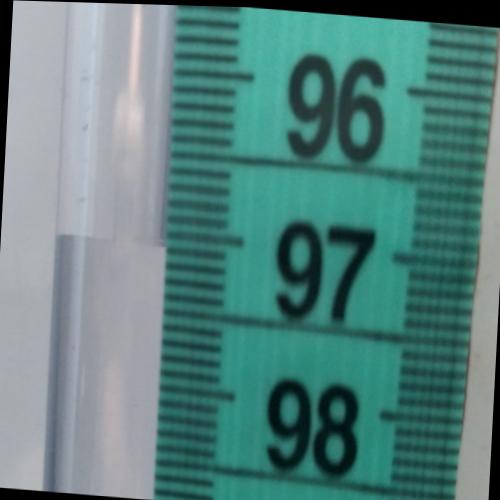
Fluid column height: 97.1 cm